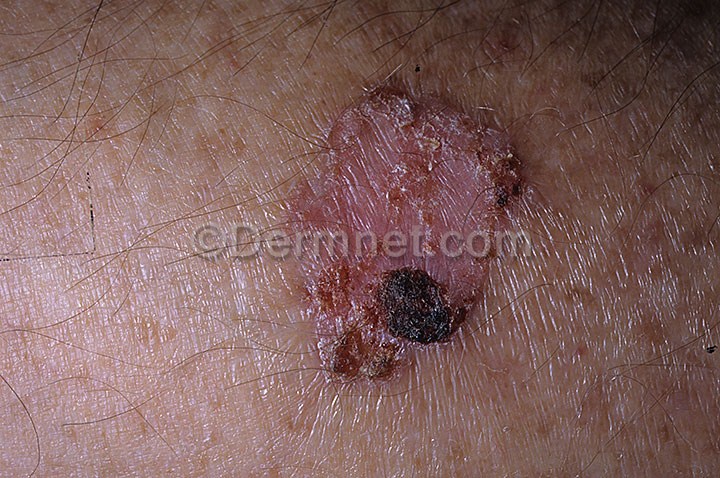
Disease: Actinic Keratosis Basal Cell Carcinoma and other Malignant Lesions